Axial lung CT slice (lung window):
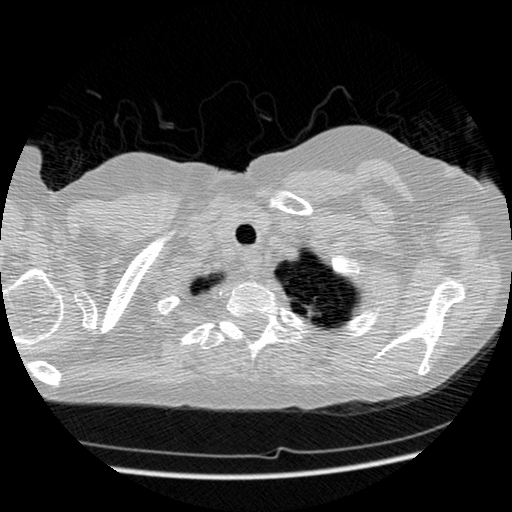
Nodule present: yes
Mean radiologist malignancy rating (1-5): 1